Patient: sex M, age 69
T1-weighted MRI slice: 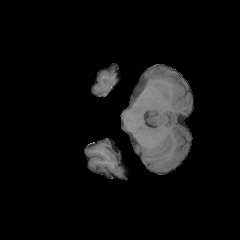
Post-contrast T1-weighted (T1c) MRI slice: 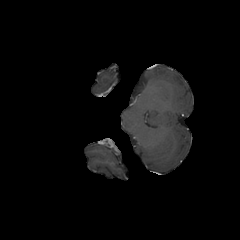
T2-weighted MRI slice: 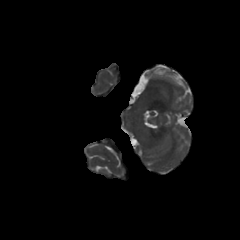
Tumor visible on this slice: no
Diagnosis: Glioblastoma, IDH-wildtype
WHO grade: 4